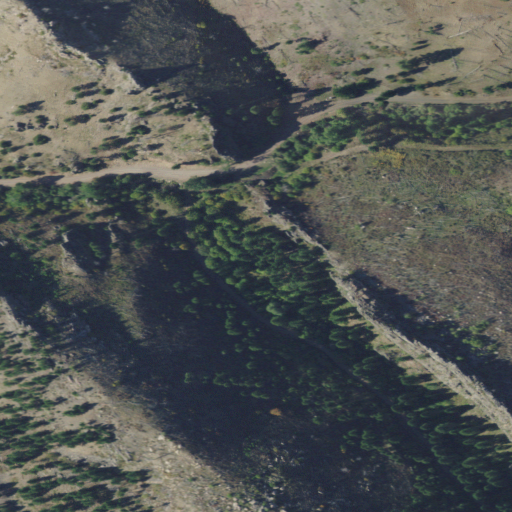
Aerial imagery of valley in Montana named Timber Gulch containing evergreen forest, shrub, and grassland